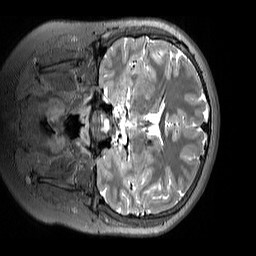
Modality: T2w
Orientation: coronal
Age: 11
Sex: female
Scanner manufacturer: siemens
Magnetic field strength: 3 T
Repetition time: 3.2 s
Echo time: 0.408 s